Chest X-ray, AP view. Patient: 62 years old, sex M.
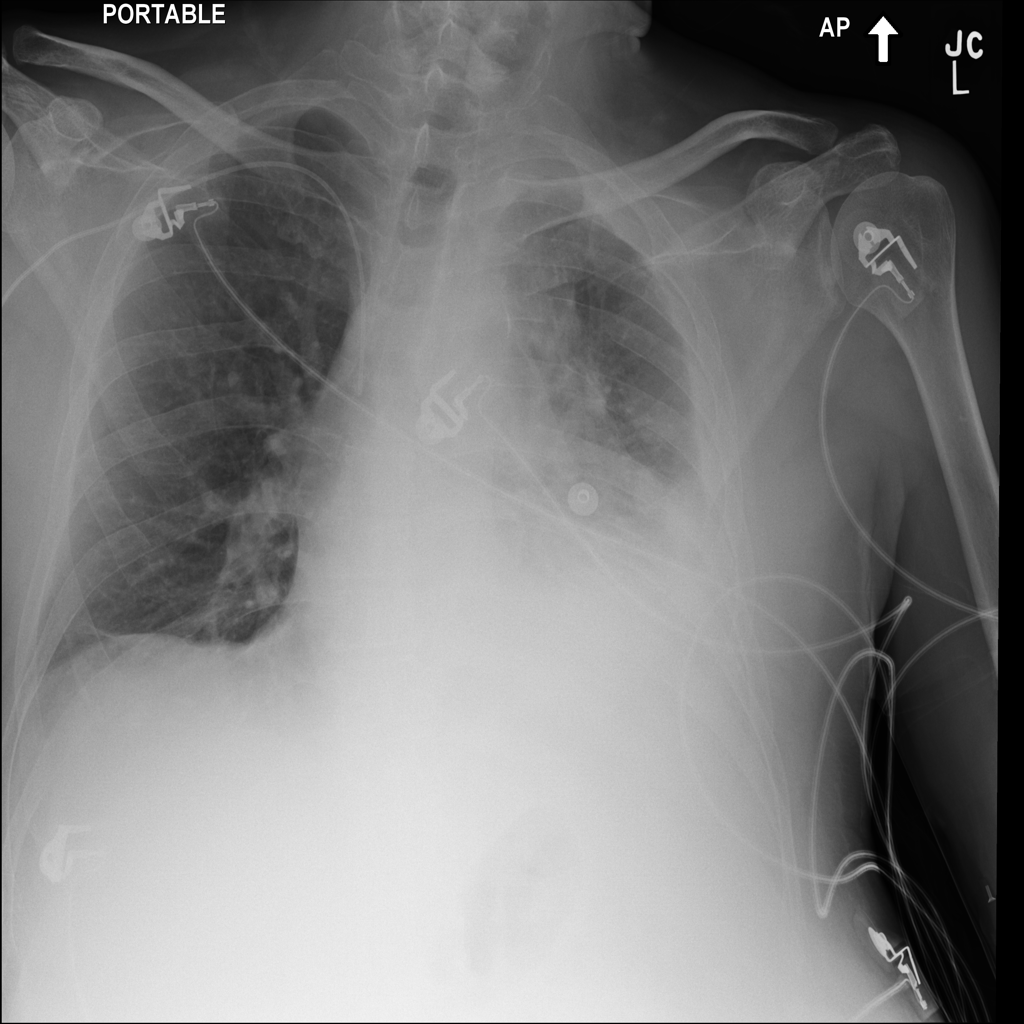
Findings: Atelectasis, Infiltration, Mass, Pleural_Thickening